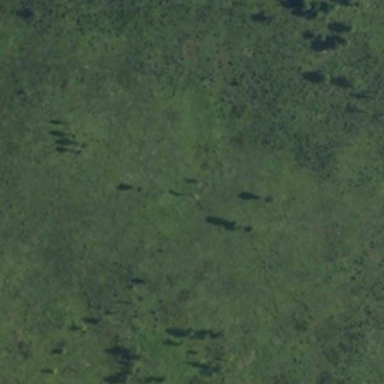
Some small trees are scattered in a piece of green meadow .